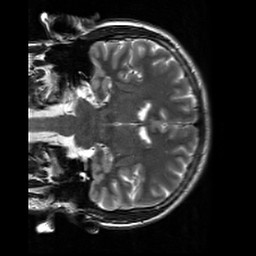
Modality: T2w
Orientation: coronal
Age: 27
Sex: male
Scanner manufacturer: siemens
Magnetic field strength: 3 T
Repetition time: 7 s
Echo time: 0.09 s